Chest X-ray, PA view. Patient: 69 years old, sex F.
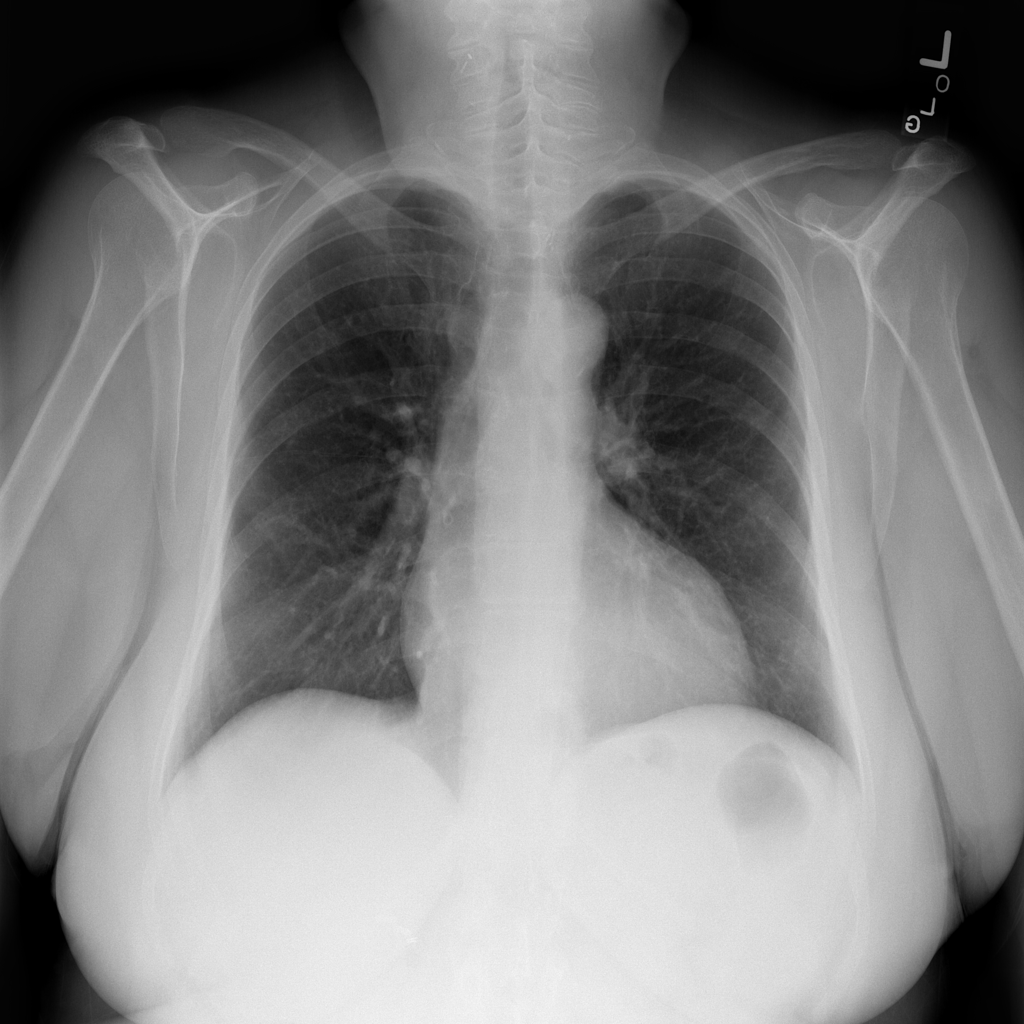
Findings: No Finding